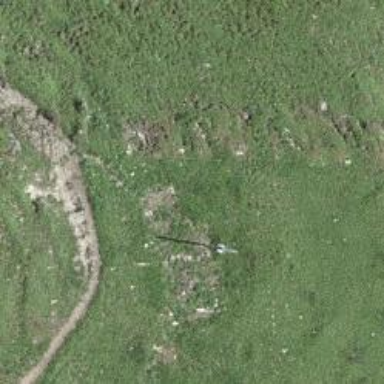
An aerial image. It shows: Wayside cross with historic significance.